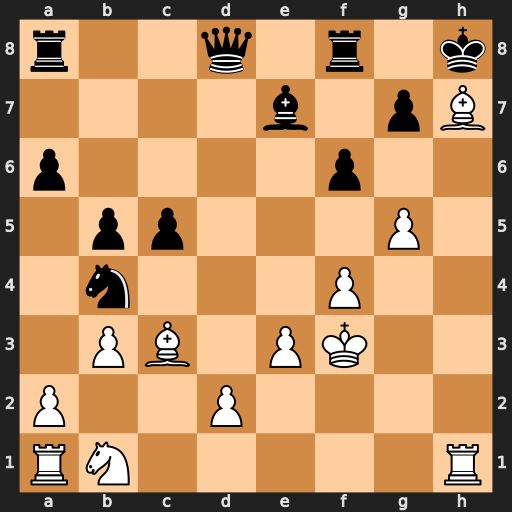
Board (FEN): r2q1r1k/4b1pB/p4p2/1pp3P1/1n3P2/1PB1PK2/P2P4/RN5R
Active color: w
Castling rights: -
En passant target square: -
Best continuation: Bf5+ Kg8 Be6+ Rf7 g6 Qd5+ Bxd5